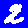
Digit: 2